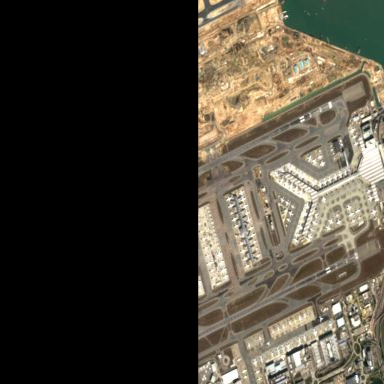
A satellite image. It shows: International airport with aerodrome classification.